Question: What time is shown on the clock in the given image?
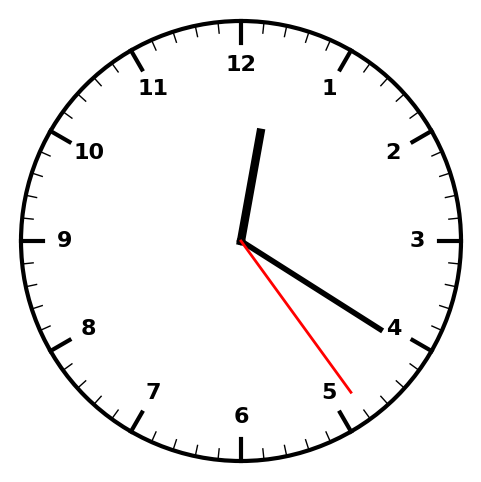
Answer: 12:20:24